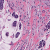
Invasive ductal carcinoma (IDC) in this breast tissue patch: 1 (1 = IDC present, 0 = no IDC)